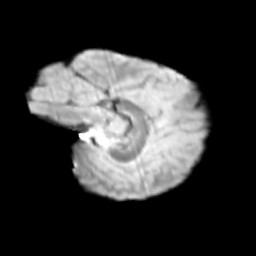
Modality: T2w
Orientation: sagittal
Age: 9
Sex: female
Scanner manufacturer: siemens
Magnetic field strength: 3 T
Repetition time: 3.8 s
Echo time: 0.07 s